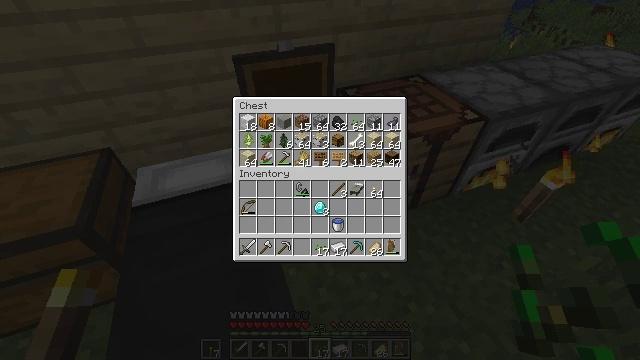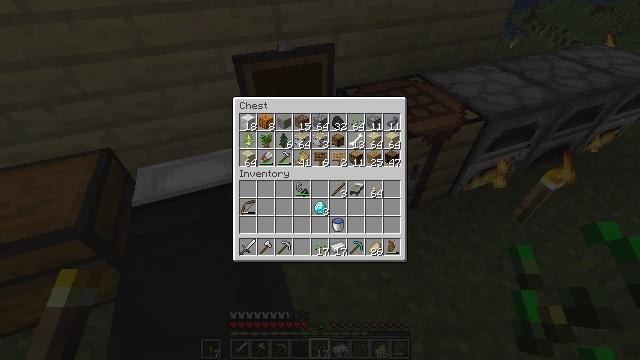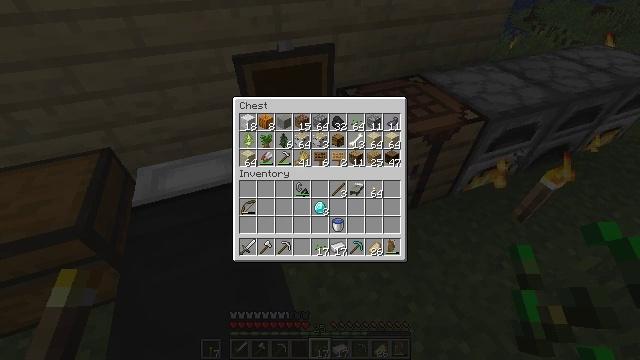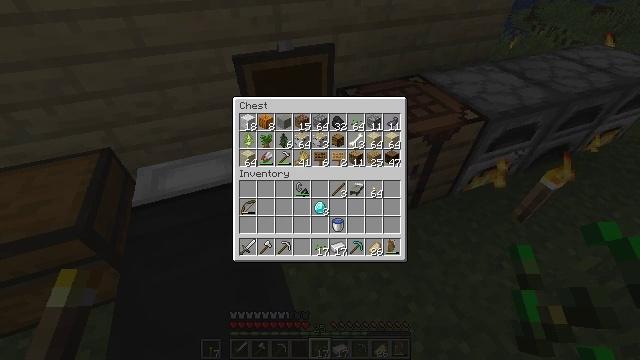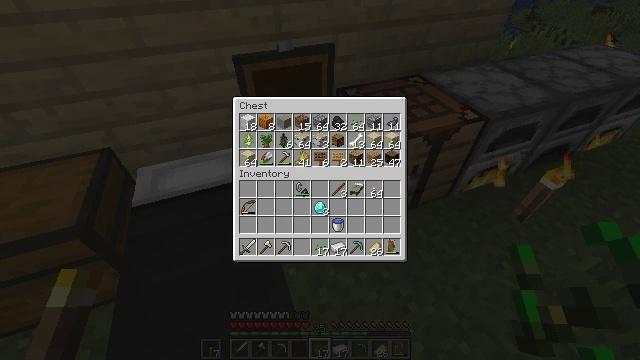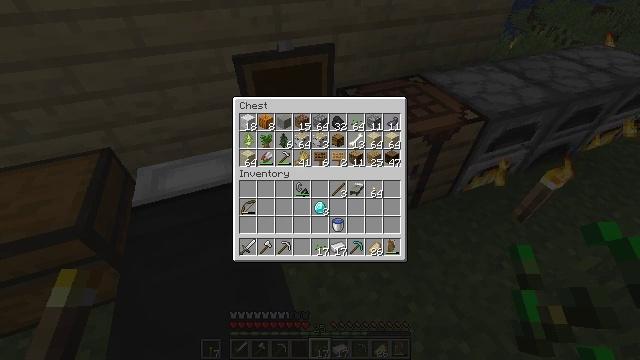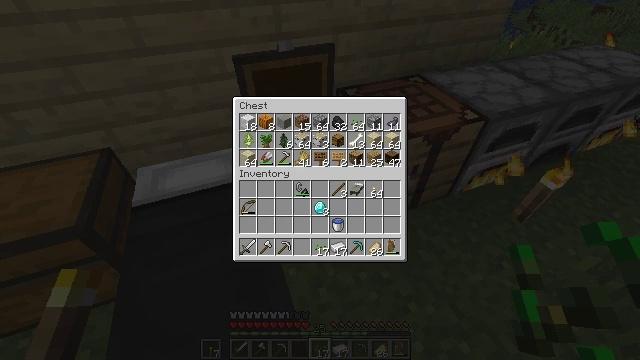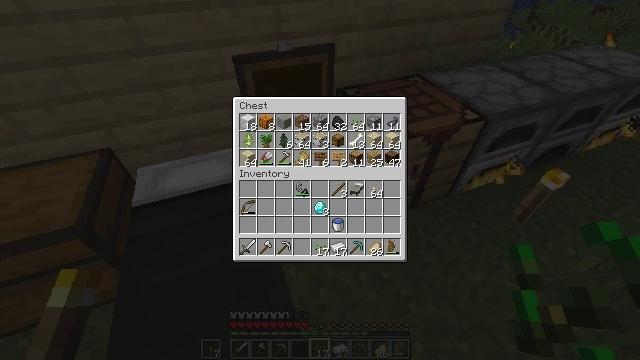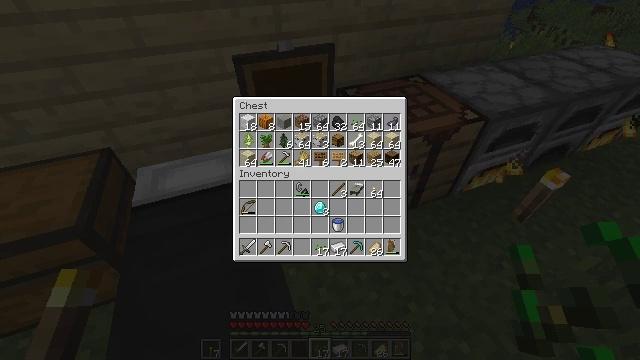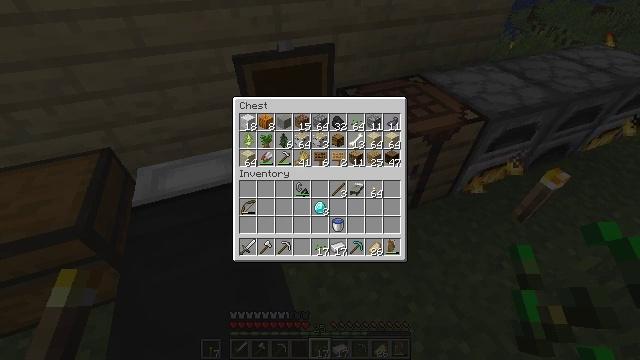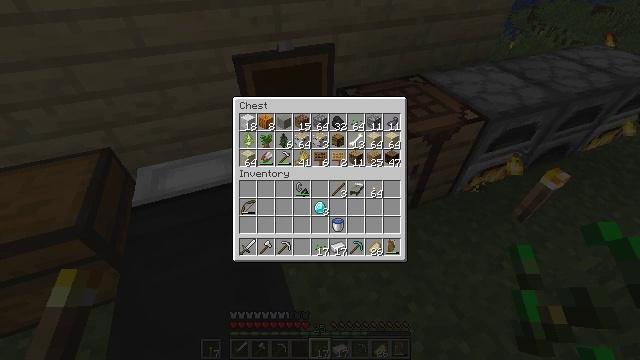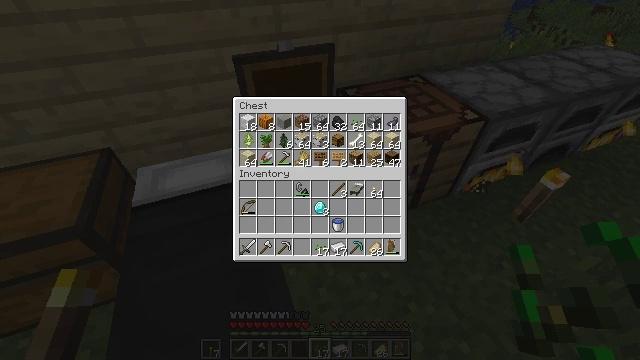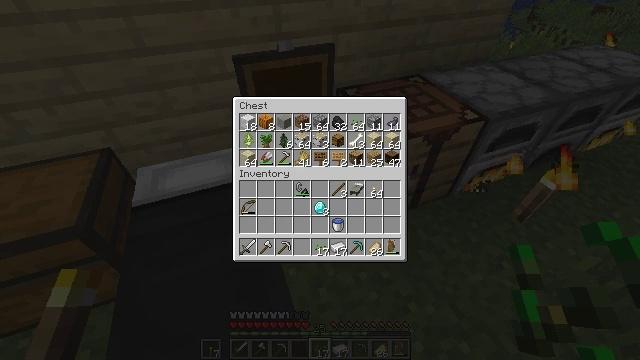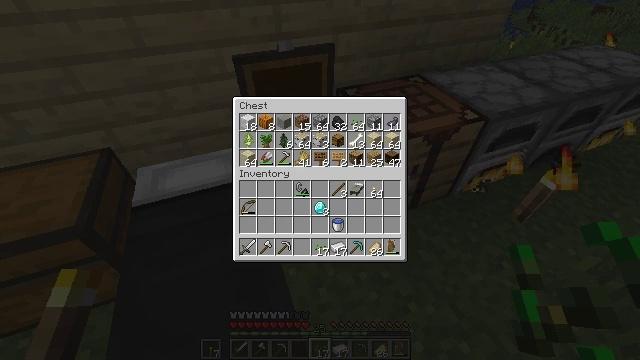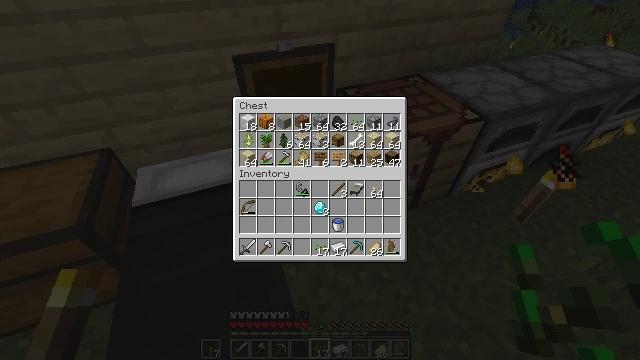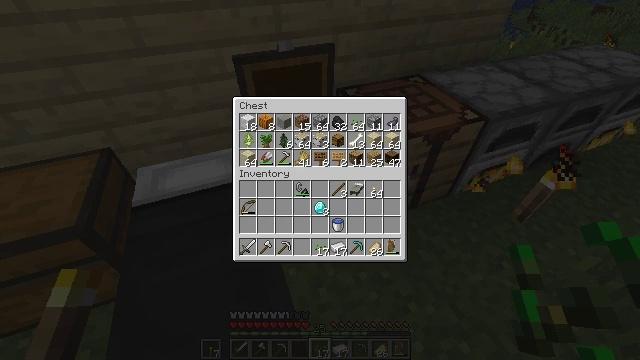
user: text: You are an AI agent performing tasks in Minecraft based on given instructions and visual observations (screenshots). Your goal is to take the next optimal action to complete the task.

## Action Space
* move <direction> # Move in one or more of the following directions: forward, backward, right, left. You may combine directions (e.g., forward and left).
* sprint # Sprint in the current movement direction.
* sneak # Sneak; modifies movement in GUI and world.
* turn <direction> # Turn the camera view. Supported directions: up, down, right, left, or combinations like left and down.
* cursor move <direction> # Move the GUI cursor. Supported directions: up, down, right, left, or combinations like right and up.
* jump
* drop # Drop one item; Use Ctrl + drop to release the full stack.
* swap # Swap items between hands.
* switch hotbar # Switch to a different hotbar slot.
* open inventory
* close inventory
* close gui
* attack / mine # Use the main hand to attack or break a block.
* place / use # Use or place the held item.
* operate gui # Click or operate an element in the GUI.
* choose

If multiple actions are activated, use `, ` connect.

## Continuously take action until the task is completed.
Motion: motion action
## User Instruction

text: Interact with the furnace to craft a gold ingot.
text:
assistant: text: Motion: no_op
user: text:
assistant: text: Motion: no_op
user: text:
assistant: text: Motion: no_op
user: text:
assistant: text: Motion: no_op
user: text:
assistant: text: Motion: no_op
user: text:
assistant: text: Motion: no_op
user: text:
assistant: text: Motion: no_op
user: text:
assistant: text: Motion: no_op
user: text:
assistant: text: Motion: no_op
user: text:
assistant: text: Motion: no_op
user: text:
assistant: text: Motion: no_op
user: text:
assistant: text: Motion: no_op
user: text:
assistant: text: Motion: no_op
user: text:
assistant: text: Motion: no_op
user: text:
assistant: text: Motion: no_op
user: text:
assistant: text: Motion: no_op
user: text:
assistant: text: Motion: no_op
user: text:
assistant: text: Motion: no_op
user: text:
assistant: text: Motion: no_op
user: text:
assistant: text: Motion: no_op
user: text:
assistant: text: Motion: no_op
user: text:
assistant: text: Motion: no_op
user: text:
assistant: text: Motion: no_op
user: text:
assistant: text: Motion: no_op
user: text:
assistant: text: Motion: no_op
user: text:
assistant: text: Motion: no_op
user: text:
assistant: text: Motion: no_op
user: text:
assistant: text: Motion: no_op
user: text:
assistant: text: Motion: no_op
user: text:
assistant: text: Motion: no_op